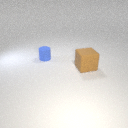
small blue rubber cylinder to the left of large brown rubber cube